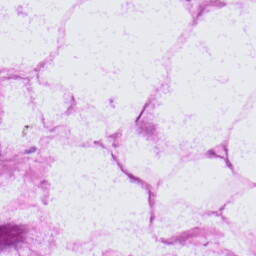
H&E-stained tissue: LymphNode